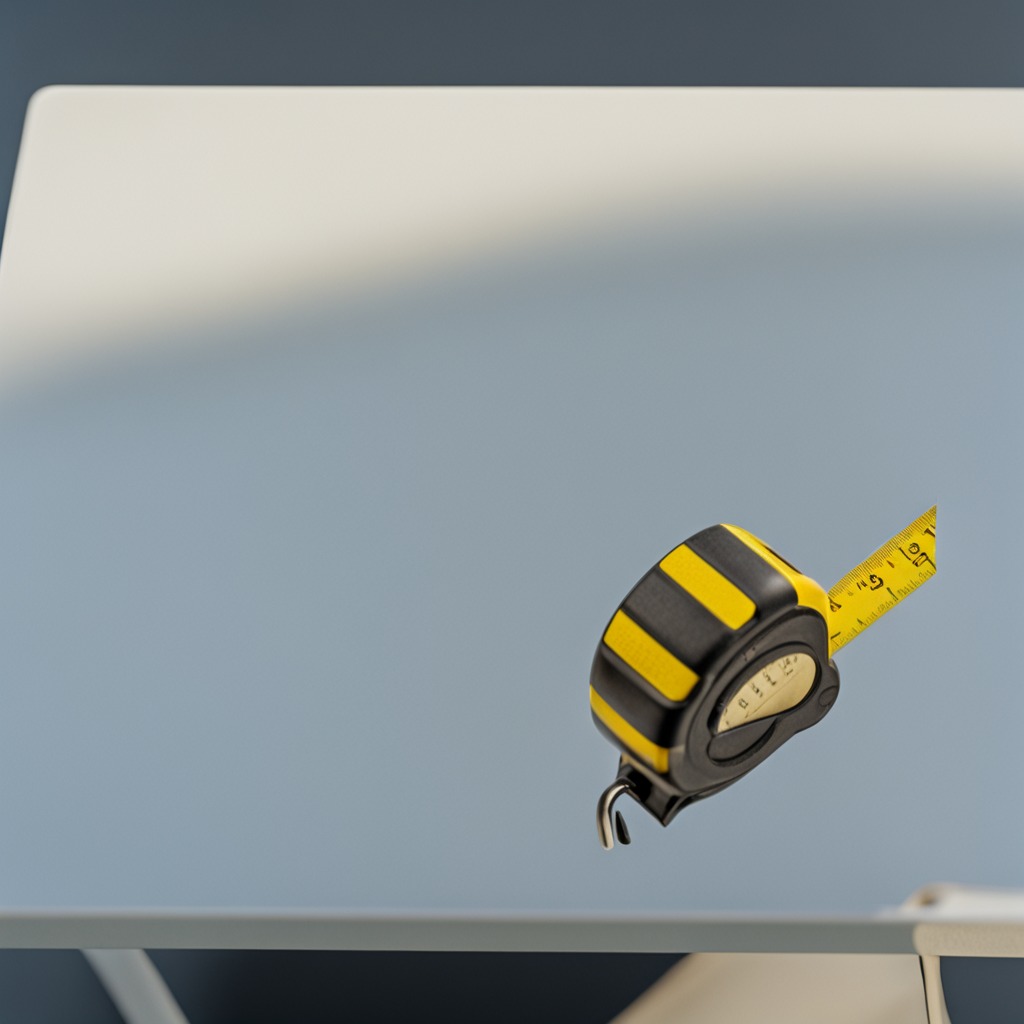
A measuring tape is lying on a clean utility table in a temporary outdoor tool station afternoon light present textured surface.